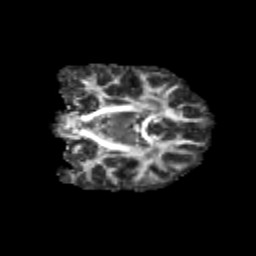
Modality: FA
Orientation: coronal
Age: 10
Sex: female
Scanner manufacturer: siemens
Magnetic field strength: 3 T
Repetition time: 3.8 s
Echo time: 0.07 s